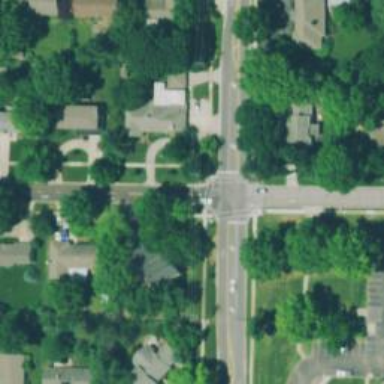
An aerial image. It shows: Solid stop line on the road.